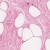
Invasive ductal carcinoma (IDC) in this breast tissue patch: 0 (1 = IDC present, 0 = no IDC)